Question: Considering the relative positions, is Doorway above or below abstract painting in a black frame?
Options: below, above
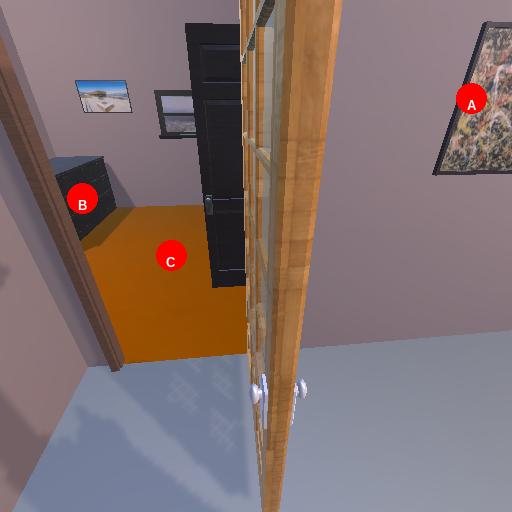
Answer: below